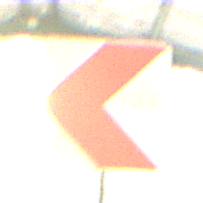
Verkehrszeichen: RichtungstafelnInKurvenKleinRechts
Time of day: MorningAfternoon
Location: Roofed (Special)
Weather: NotSpecified
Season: NotSpecified
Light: Artificial